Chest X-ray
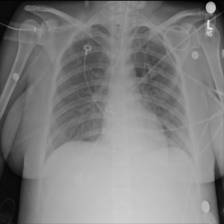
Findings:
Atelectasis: negative
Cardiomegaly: negative
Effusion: negative
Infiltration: negative
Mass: negative
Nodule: negative
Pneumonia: negative
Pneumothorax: negative
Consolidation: negative
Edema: negative
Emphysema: negative
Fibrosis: negative
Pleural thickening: negative
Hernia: negative